Question:
I am new to database design, and do not have a teacher to tell me if this is correct or not.
I am setting up a database where a Client can register for a member's only area on website, which can be accessed with a username/password combination. These members will be sent promotional materials, requiring their mailing address. According to preliminary surveys, some clients may reside at the same address. Their company name and title within the company is also required. If the Client is a registered student, they are able to enter the member's area for free, and non-sutdents must pay a fee.
My question: is the attached ERD correct for what I need? And should I be asking this at <URL>
Thanks as always :)
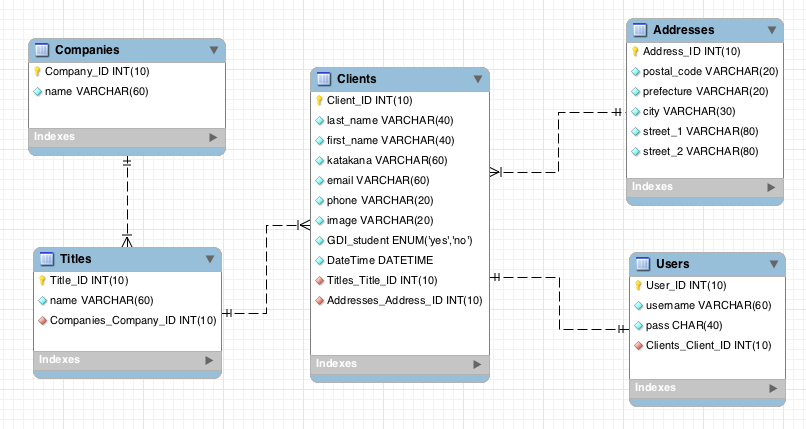
Answer: If your needs are exactly as stated, your ERD should work. I would suggest adding separate tables to store valid postal codes, prefectures and cities to reduce data duplication and entry errors.